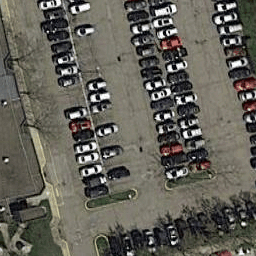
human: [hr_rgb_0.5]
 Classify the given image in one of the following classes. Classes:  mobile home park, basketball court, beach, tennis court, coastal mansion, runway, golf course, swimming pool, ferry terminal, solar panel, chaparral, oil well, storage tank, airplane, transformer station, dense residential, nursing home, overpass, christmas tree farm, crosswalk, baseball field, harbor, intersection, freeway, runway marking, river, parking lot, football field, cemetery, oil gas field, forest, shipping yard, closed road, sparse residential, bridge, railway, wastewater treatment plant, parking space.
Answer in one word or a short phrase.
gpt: parking lot